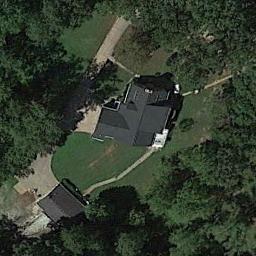
Label: residential